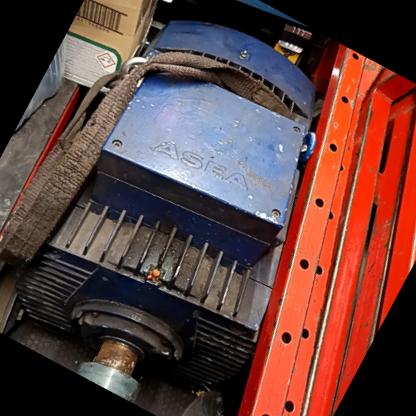
Klasa: inne